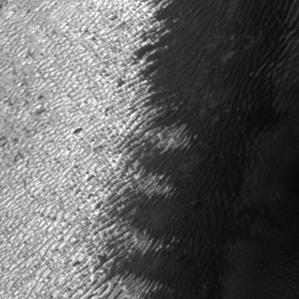
Label: frost